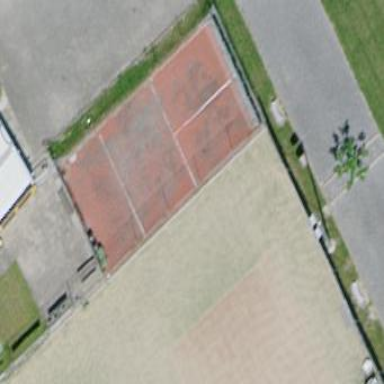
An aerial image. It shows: Tennis court on pitch designated for leisure land.